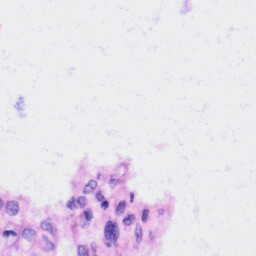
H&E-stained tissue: Liver